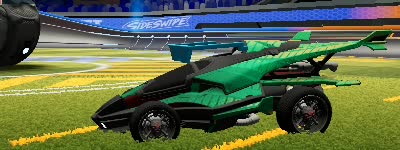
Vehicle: aftershock